Field crop: maize
Growth stage: 2
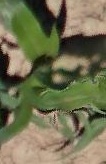
Species: maize